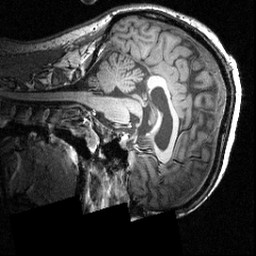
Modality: T1w
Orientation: sagittal
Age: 28
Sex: male
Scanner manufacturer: siemens
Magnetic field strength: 3.951 T
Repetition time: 1.5 s
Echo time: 0.00335 s